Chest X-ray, AP view. Patient: 46 years old, sex M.
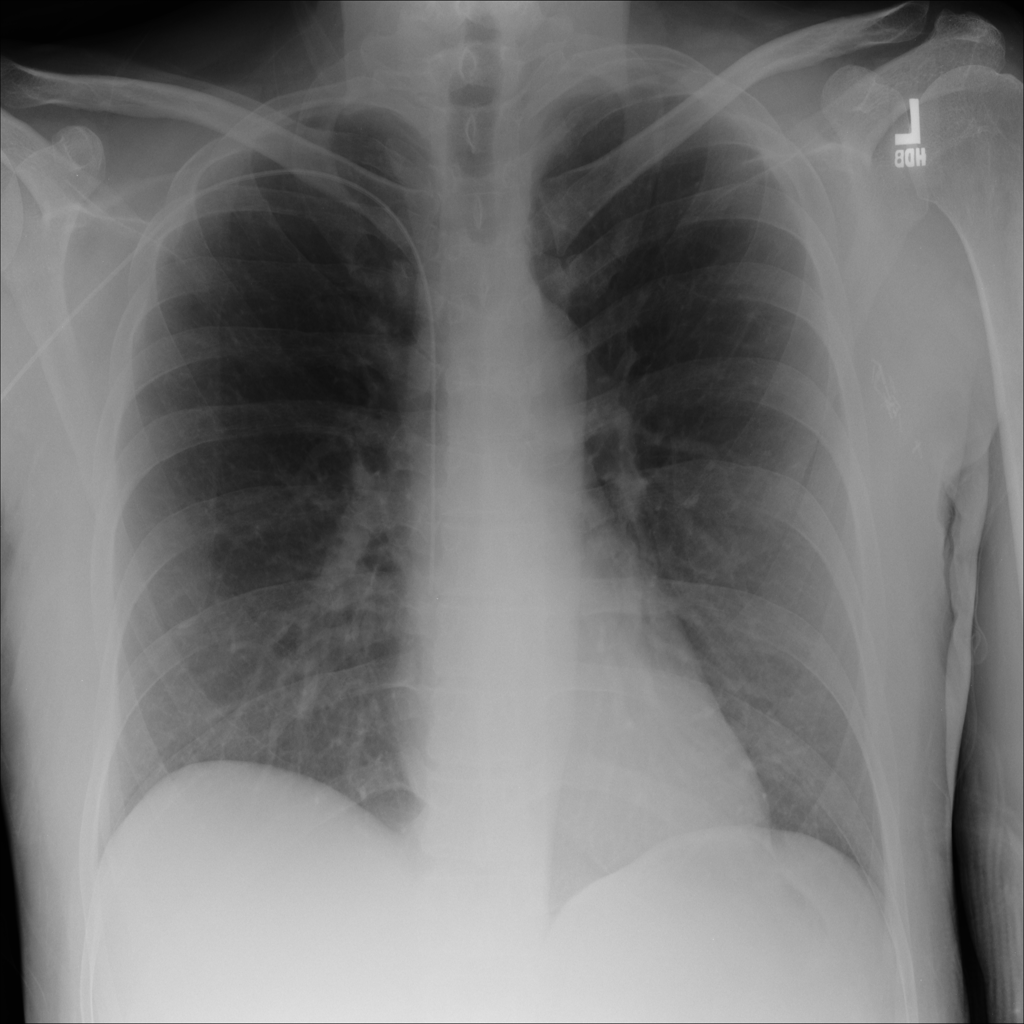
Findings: No Finding